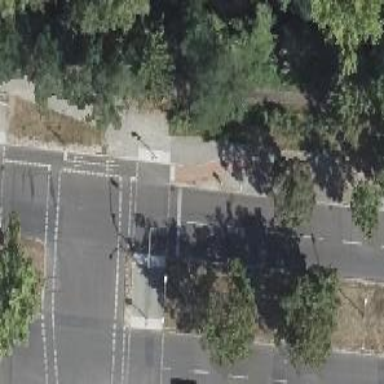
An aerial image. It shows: Sidewalk.